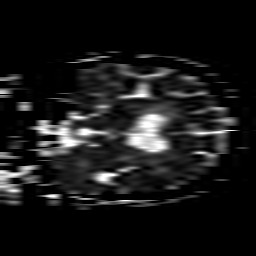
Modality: ADC
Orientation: coronal
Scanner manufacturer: philips
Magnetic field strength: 1.5 T
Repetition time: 3.124 s
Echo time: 0.06163 s